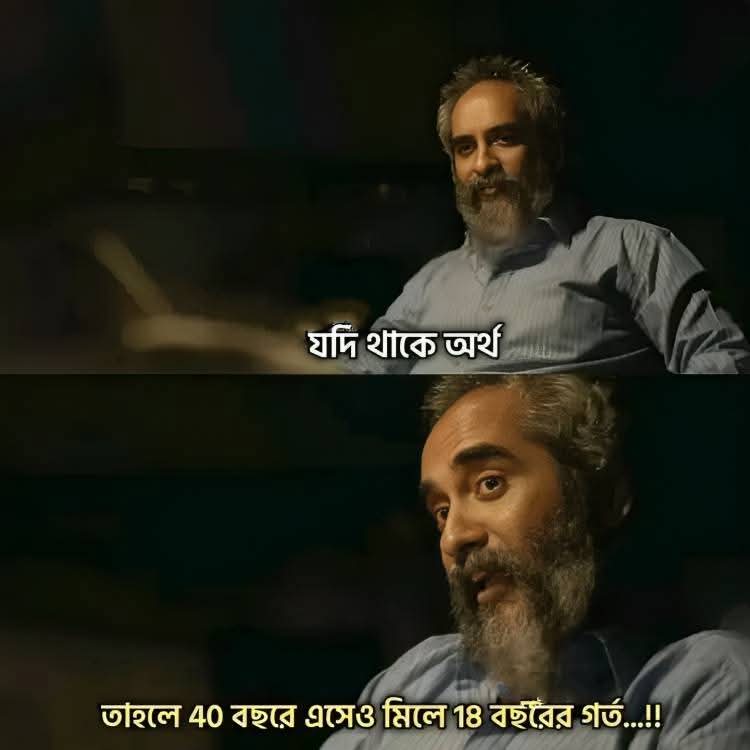
Text: যদি থাকে অর্থ
তাহলে 40 বছরে এসেও মিলে 18 বছরের গর্ত...!!
Label: Non Hate